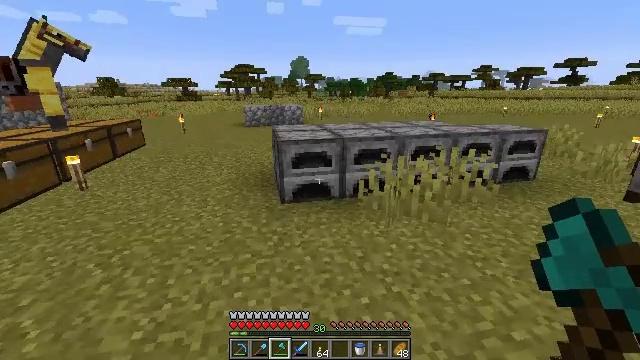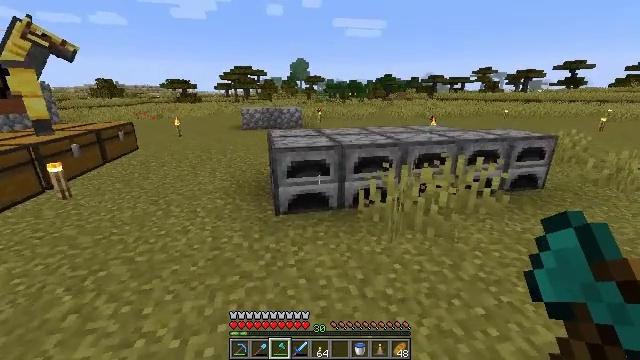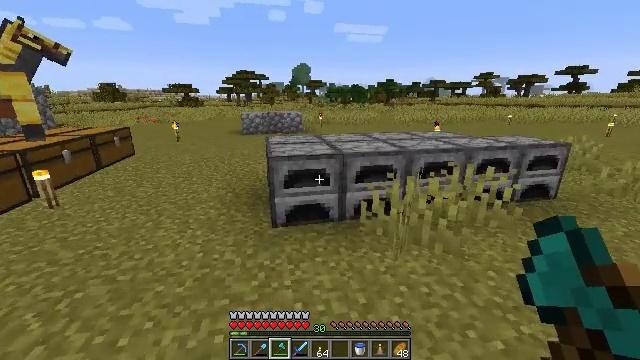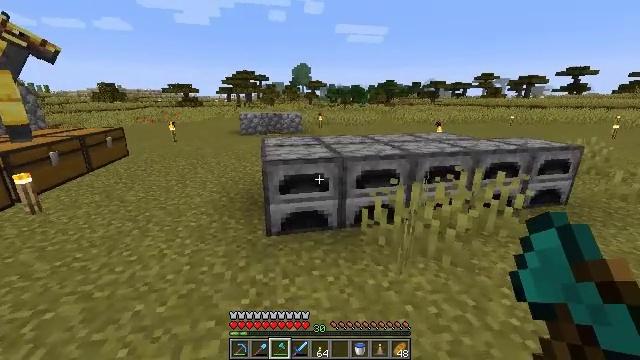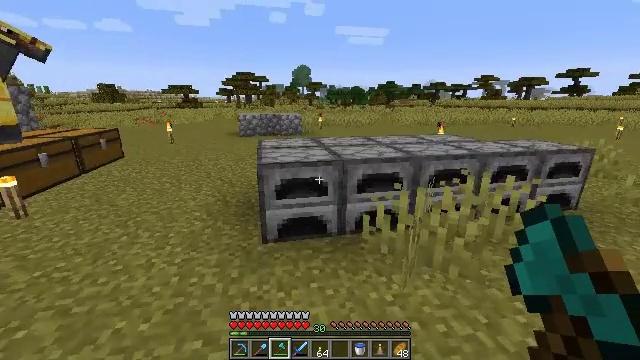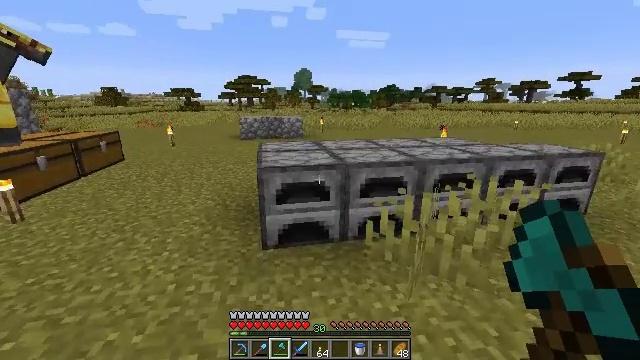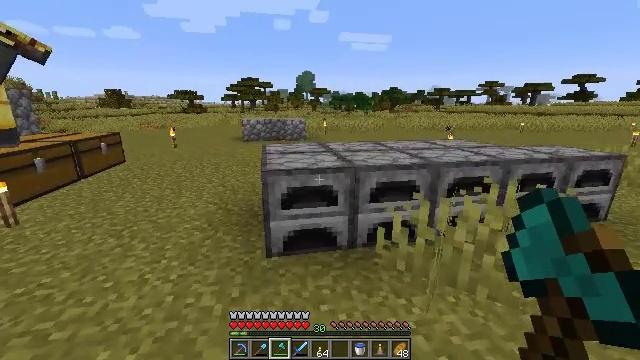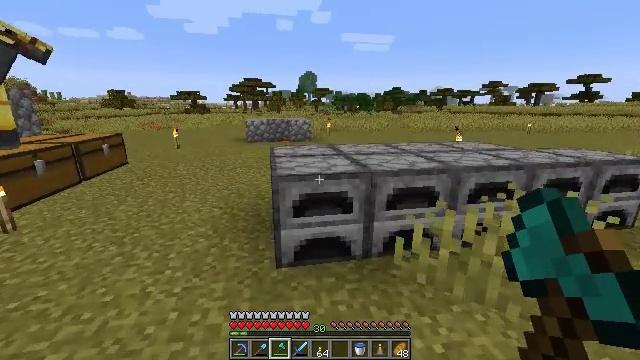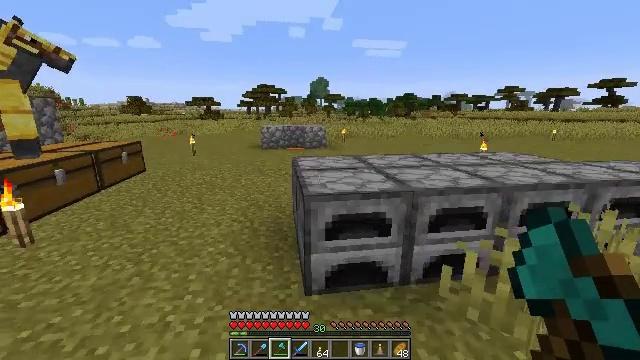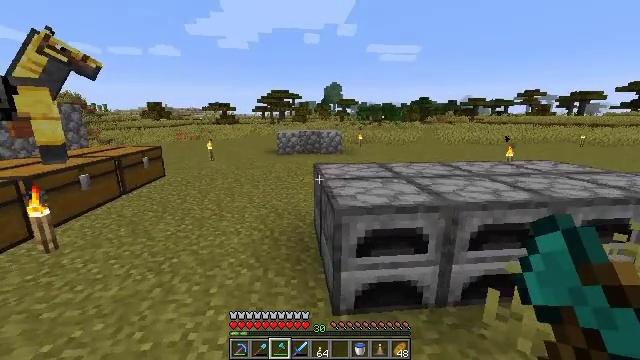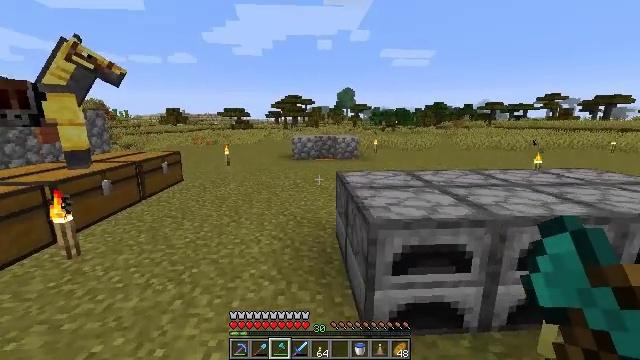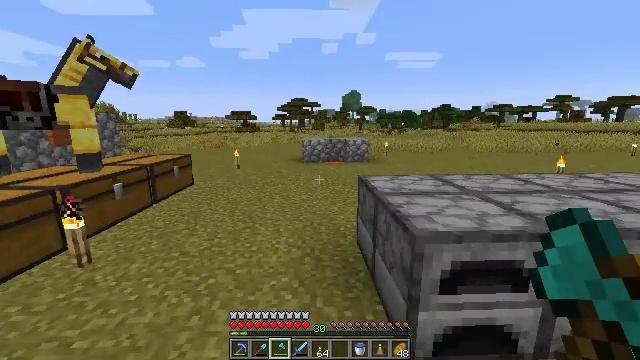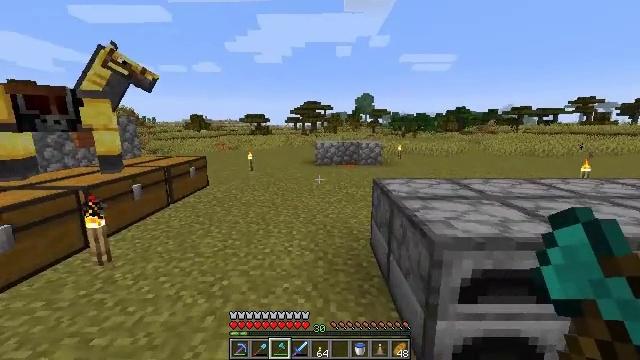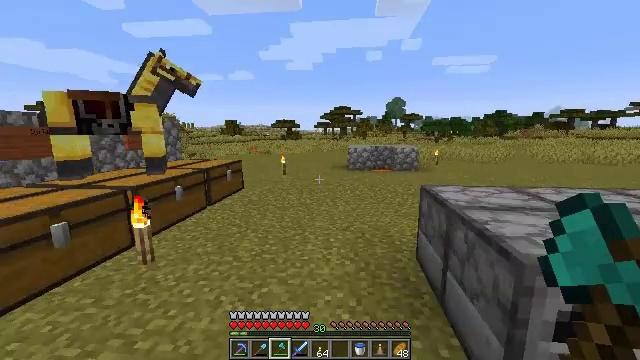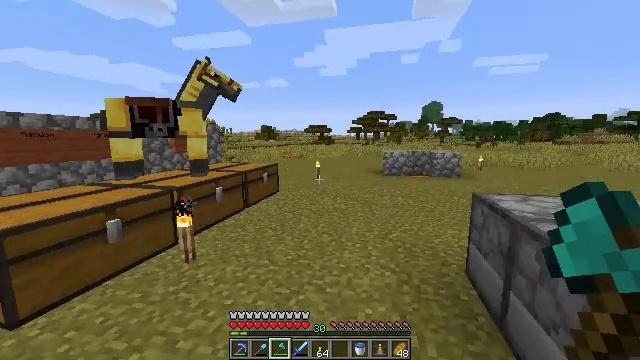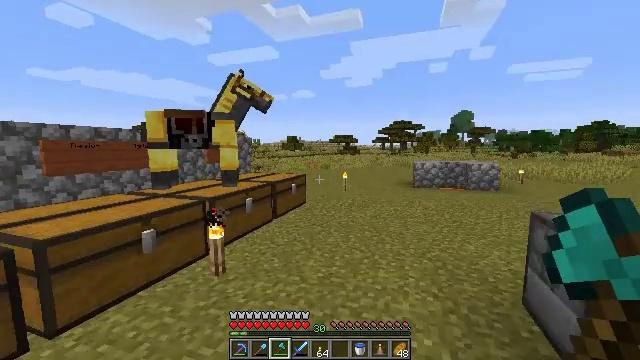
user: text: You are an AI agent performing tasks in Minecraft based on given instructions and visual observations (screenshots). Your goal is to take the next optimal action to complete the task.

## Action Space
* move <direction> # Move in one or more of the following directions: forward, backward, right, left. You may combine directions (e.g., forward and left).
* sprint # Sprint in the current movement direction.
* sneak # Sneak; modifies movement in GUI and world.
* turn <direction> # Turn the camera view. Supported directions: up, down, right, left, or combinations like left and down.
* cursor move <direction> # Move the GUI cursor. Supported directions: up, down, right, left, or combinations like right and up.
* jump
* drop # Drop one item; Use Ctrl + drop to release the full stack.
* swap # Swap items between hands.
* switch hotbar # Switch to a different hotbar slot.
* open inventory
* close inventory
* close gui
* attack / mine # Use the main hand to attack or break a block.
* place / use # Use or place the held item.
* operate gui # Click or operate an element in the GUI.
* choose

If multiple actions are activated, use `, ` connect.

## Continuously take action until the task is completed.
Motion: motion action
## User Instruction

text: Collect sandstone by mining.
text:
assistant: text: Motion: move forward
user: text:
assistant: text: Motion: move forward
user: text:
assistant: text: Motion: move forward
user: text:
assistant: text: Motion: move forward
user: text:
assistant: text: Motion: move forward and move left
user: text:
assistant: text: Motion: move forward and move left
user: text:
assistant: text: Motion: move forward and move left
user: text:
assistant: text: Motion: move forward and move left, turn left and up
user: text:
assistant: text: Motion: move forward and move left, turn left and up
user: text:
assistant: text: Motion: move forward and move left, turn left and up
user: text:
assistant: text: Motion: move forward and move left, turn left
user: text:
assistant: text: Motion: move forward and move left, turn left
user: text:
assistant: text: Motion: move forward and move left, turn left
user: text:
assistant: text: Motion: move forward and move left, turn left and up
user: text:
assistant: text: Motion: move forward, turn left and up
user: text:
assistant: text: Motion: move forward, turn left and up
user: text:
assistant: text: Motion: move forward, turn left and up
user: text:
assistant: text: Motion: move forward, turn left and up
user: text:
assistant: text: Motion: move forward, turn left and up
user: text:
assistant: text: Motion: move forward, turn left and up
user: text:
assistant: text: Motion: move forward, turn left
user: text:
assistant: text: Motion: move forward, turn left
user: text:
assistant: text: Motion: move forward, turn left
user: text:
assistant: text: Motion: move forward
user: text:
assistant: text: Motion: move forward
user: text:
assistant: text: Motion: move forward, turn left
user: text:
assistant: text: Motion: move forward
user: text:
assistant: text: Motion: move forward
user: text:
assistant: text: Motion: move forward
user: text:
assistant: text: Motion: move forward